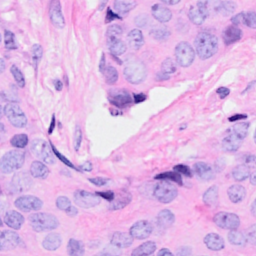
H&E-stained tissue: Breast